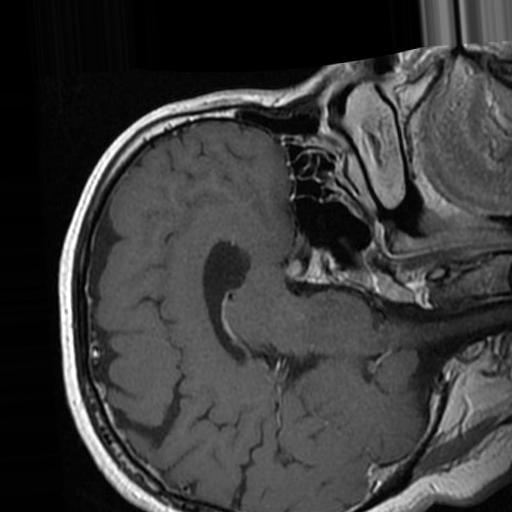
Label: brain_tumor